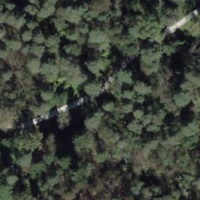
EUNIS habitat code: 44
Species observed at this site:
Phytolacca americana